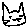
Label: cat